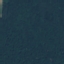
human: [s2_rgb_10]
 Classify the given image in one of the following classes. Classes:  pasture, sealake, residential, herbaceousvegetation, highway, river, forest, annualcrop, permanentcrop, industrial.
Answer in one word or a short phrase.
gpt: Forest